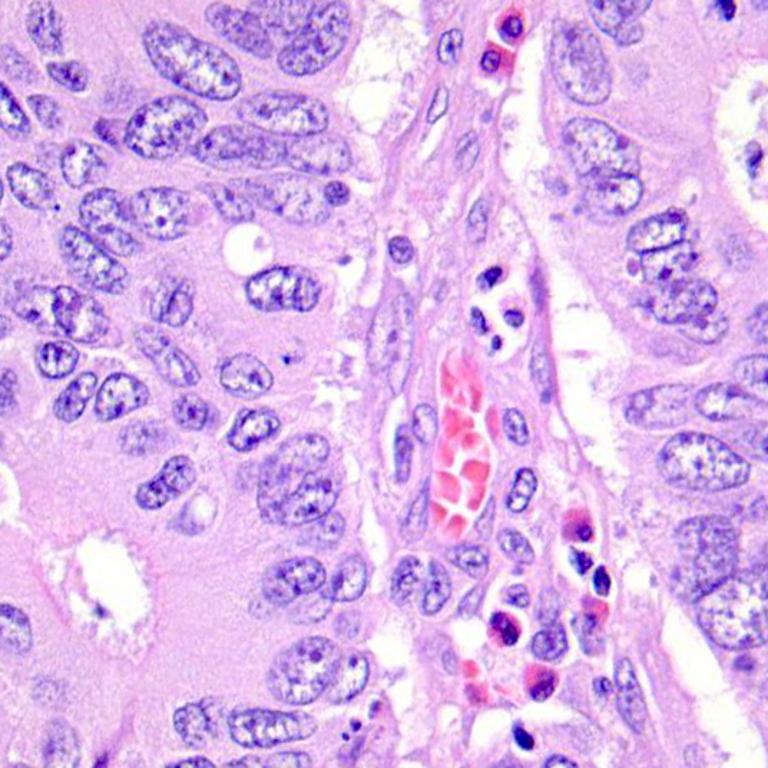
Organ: colon
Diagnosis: adenocarcinomas